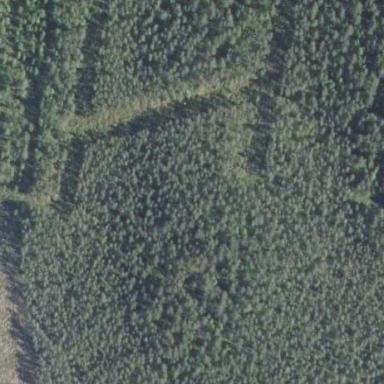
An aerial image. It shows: Needle-leaved woodland.